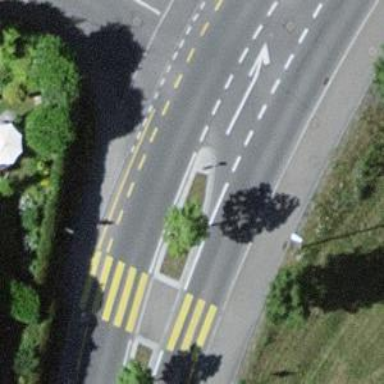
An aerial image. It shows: Traffic calming island.